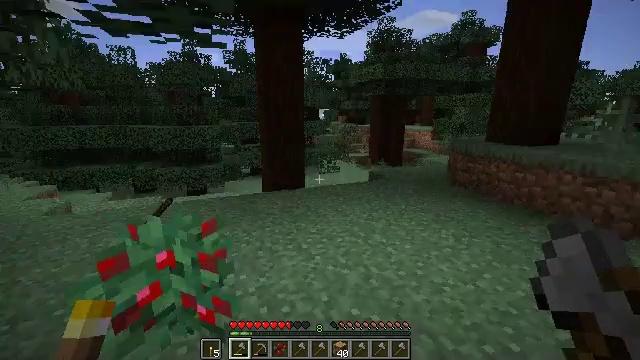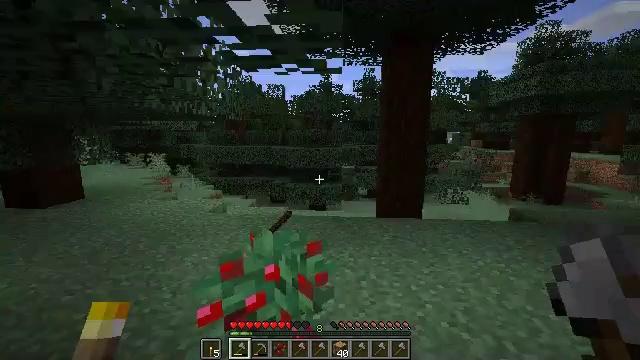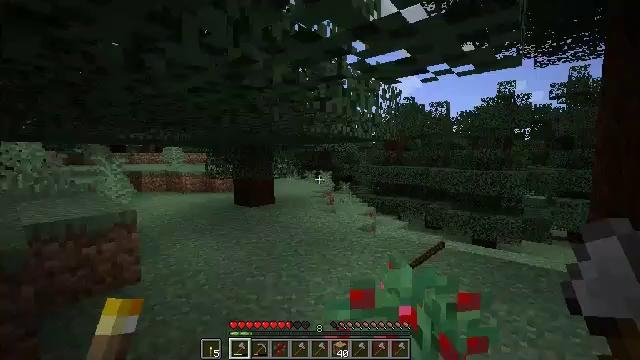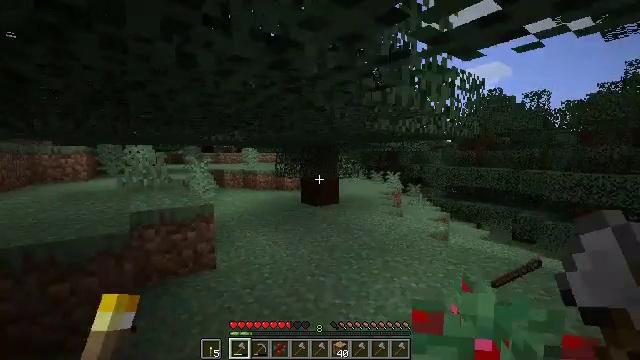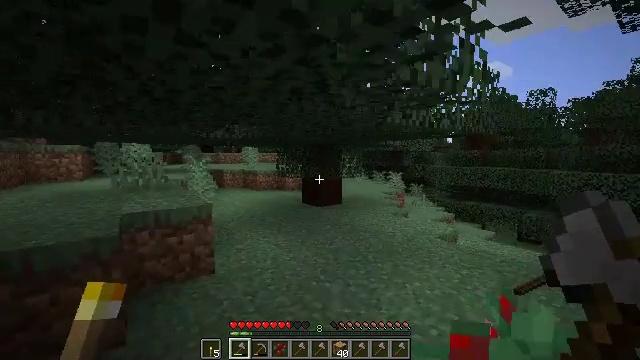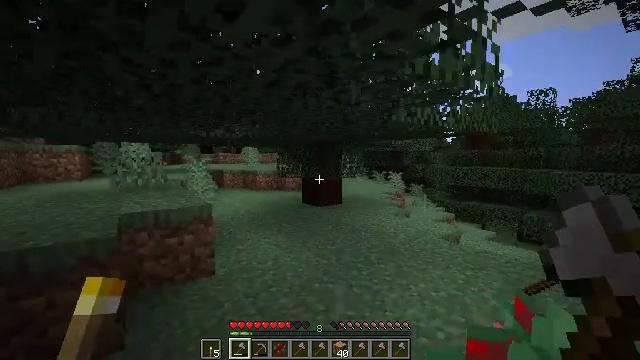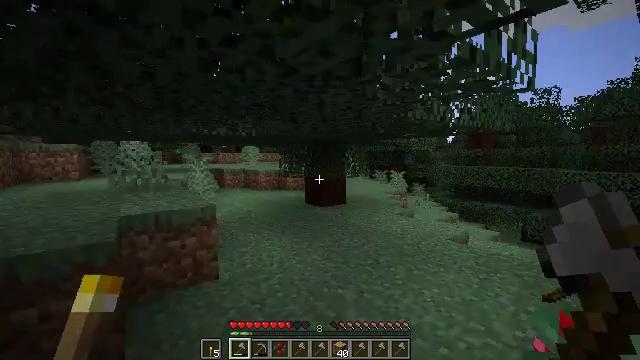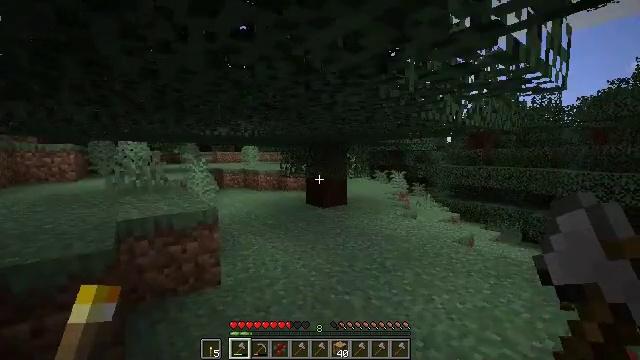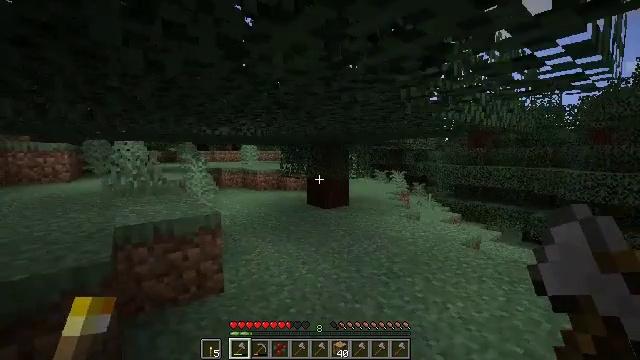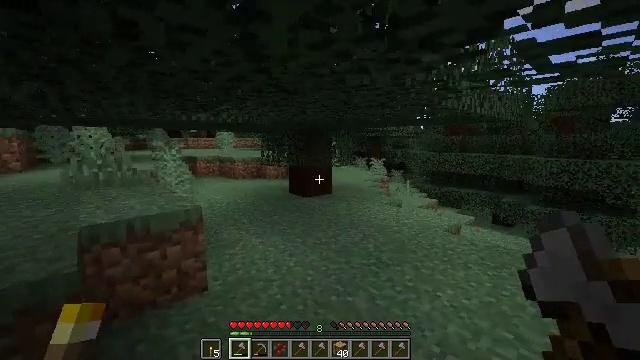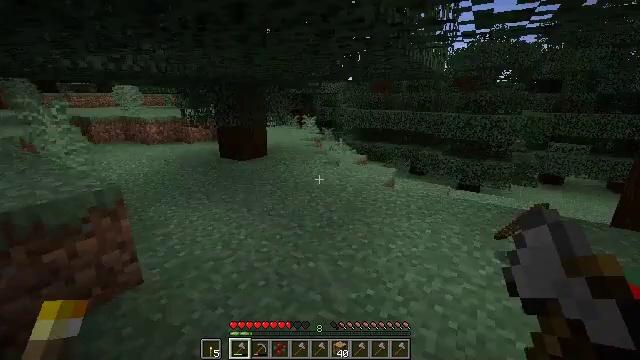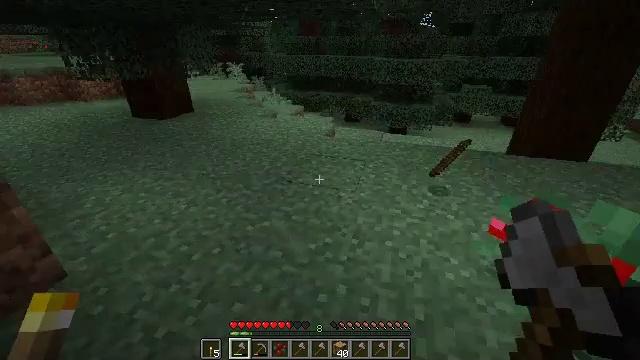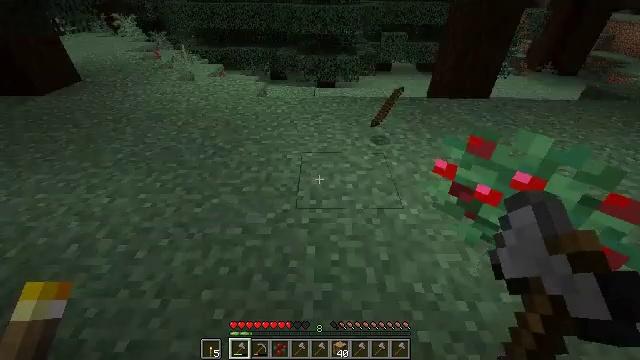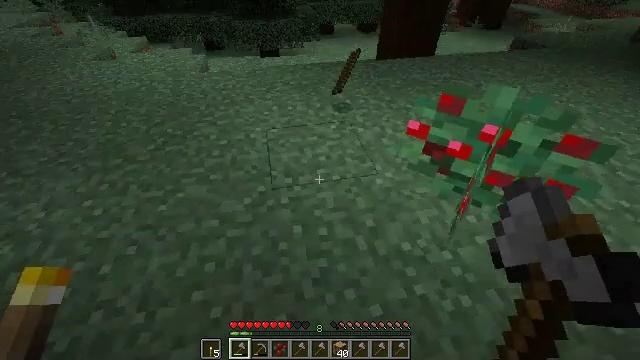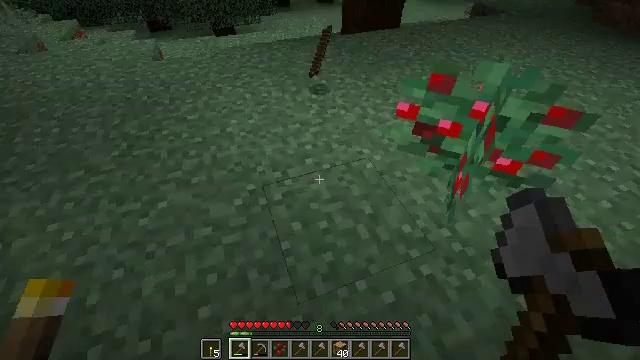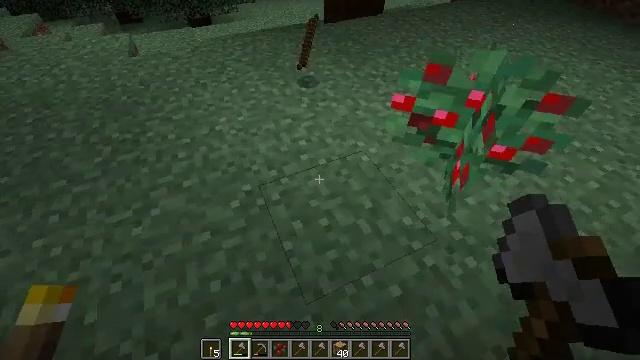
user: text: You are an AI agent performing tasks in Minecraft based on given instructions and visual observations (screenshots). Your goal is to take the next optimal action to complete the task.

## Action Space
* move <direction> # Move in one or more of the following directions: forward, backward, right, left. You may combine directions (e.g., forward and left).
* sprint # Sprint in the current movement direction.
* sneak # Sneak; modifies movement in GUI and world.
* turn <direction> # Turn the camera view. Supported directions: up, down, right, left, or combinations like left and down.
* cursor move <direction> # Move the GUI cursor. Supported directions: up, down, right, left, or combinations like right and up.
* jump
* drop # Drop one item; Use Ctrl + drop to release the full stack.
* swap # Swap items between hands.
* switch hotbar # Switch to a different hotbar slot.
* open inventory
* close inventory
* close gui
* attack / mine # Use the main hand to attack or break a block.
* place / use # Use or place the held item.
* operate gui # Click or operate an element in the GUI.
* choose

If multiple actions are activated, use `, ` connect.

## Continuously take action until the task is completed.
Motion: motion action
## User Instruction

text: Gather sweet berries from the bush.
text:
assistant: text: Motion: move forward, turn left and up
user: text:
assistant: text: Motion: move forward, turn left and up
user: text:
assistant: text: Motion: move forward and move left, turn left
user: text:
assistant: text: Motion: move forward and move left
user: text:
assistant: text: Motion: move forward and move left
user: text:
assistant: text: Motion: move forward and move left
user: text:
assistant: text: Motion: move forward and move left
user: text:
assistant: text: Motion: move forward and move left
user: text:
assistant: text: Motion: move forward and move left, turn right and down
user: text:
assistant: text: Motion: move forward and move left, turn right and down
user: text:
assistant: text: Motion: move forward and move left, turn right and down
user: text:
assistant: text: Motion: move forward and move left, turn right and down
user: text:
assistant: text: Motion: move forward and move left, turn right and down
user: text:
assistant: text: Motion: move forward and move left, turn right and down
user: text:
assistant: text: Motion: move forward and move left, turn right and down
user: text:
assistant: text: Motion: move forward and move left, turn right
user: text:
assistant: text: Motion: move forward and move left
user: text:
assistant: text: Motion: move forward and move left
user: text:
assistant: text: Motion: move forward and move left, turn right and down
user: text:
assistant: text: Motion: move forward and move left, turn right and down
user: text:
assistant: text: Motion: move forward and move left, turn right and up
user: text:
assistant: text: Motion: move forward and move left, turn right and up
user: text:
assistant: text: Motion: move forward, turn right and up
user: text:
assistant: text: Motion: move forward, turn right and up
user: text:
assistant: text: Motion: move forward, turn right and up
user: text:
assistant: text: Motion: move forward, turn right and up
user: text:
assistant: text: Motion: move forward, turn right and up, attack / mine
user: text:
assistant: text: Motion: move forward, turn right, attack / mine
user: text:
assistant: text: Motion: move forward, turn right and up, attack / mine
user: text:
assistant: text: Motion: move forward, turn right